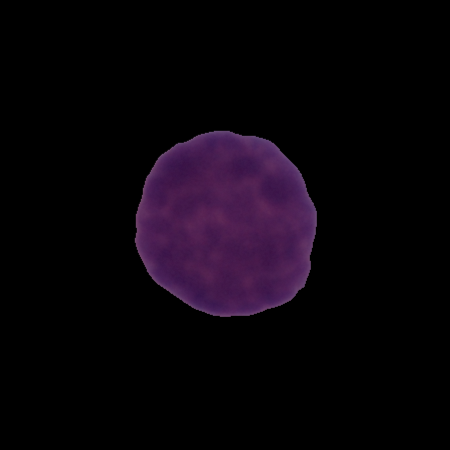
Label: healthy